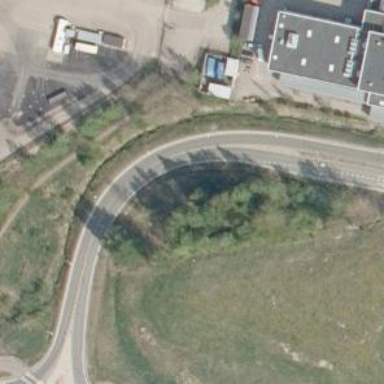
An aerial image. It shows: Asphalt road with secondary link designation.